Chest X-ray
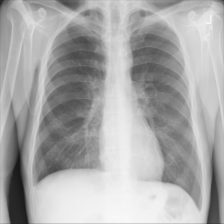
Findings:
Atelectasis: negative
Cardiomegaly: negative
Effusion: negative
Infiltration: negative
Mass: negative
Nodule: negative
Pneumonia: negative
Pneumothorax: negative
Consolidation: negative
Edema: negative
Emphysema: negative
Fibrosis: negative
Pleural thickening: negative
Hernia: negative